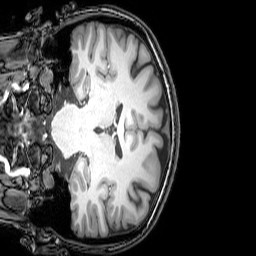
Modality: T1w
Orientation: coronal
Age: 25
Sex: female
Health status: healthy
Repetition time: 0.081 s
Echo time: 0.037 s